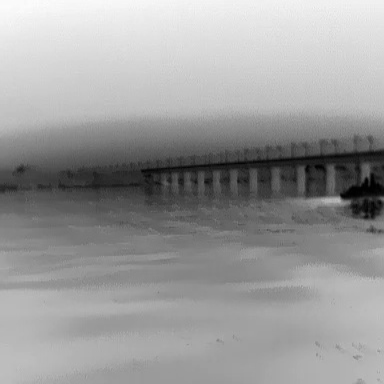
There is a warship in the infrared image.